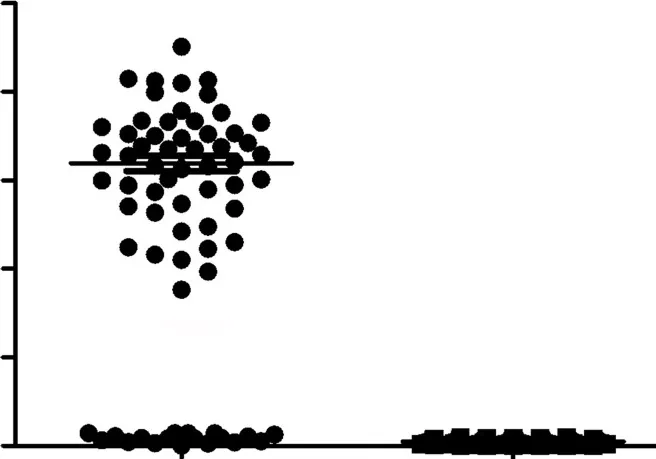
The IDH1 R132C mutation is in Ollier disease, while the ERC2 L309I mutation is absent. The IDH1 R132C mutation was detected in most of the patients with Ollier disease (51/69 patients), and the mean frequency of this mutation was 63.3% in total sequence readouts, but the ECR2 L309I mutation was absent in all patients with Ollier disease examined.
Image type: chart (chart)